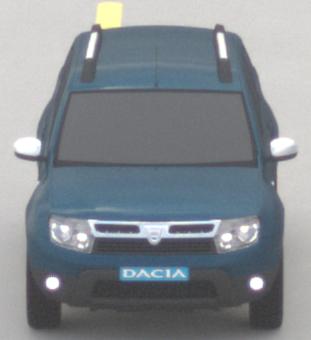
Make: Dacia
Model: Duster dCi 110 FAP
Detailed model: Duster (I)
Model produced from: 2010/06
Model produced until: 2013/11
Doors: 5
Color: blue
Road condition: dry road
Daytime: midday
Contrast: low contrast